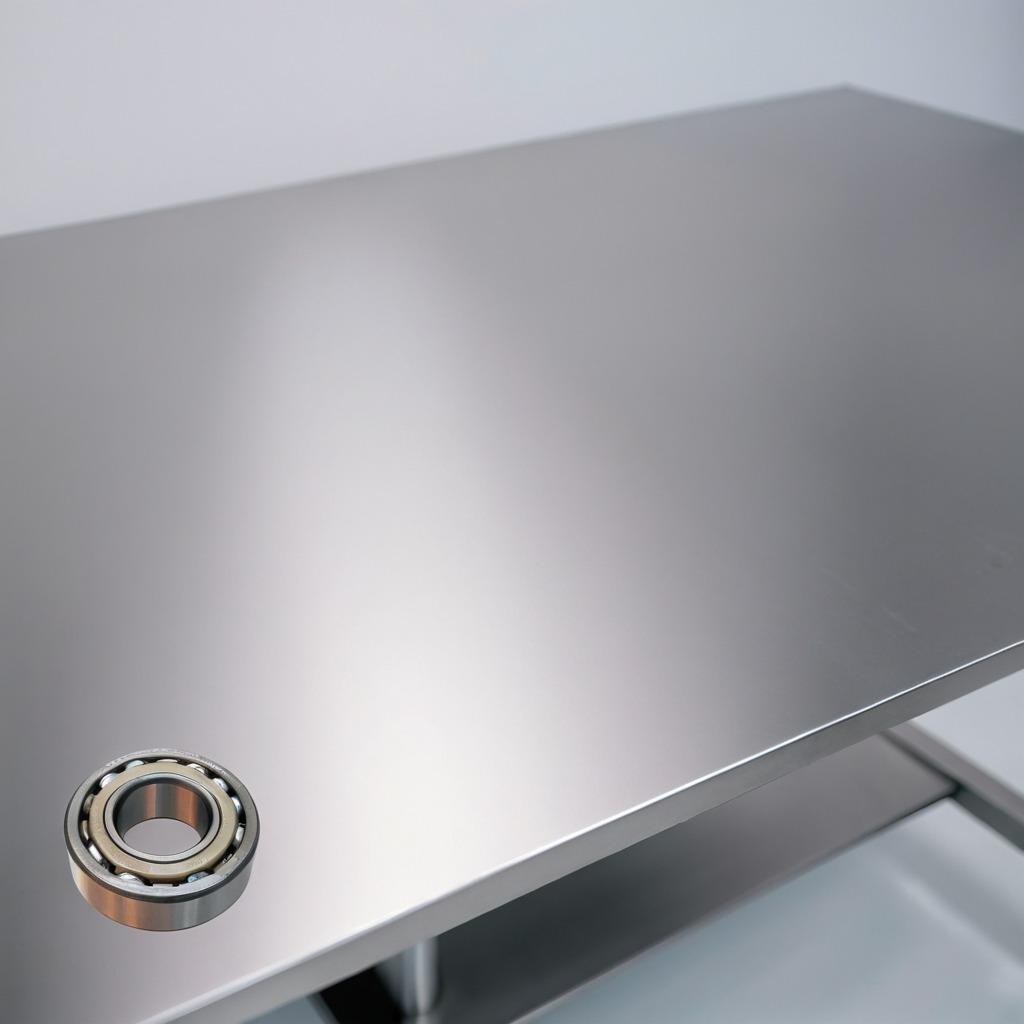
A metal ball bearing is lying on a stainless steel table in a high-end prototyping lab.